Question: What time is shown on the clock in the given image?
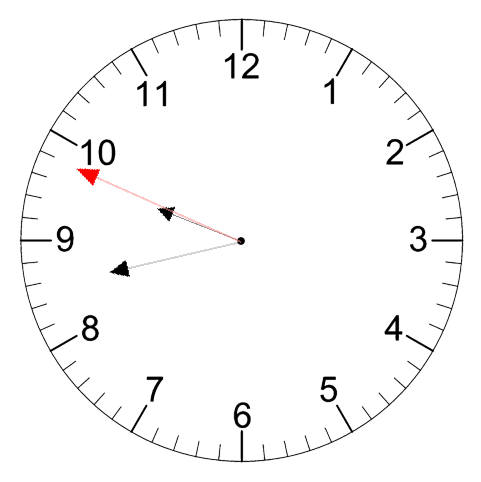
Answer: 09:42:49